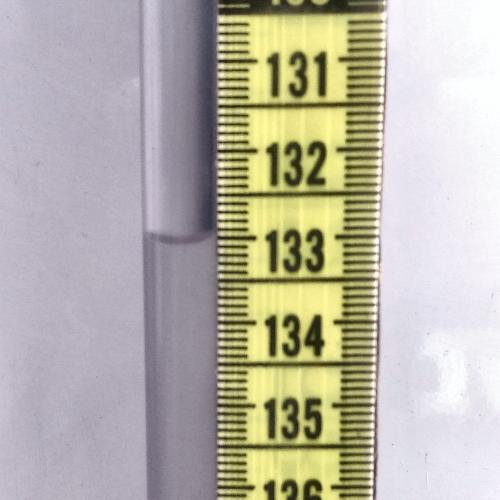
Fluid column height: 133.0 cm